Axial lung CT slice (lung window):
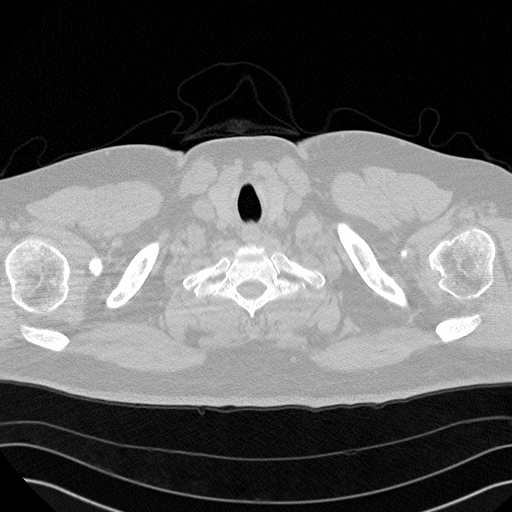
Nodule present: no